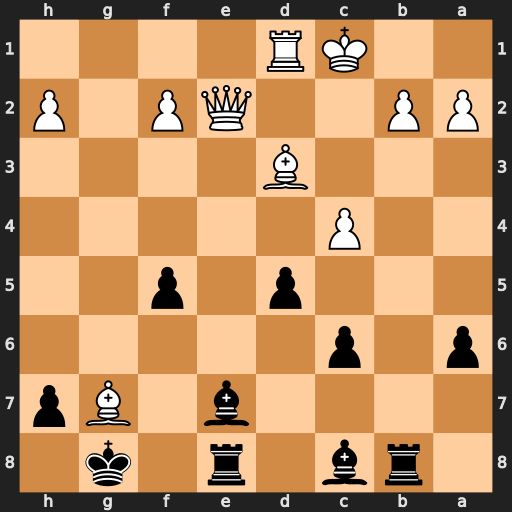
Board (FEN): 1rb1r1k1/4b1Bp/p1p5/3p1p2/2P5/3B4/PP2QP1P/2KR4
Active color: b
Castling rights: -
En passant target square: -
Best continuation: Bg5+ Kb1 Rxe2 Bxe2 Kxg7